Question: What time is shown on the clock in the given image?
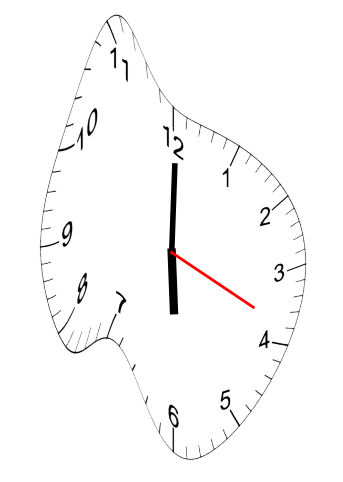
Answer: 06:00:19